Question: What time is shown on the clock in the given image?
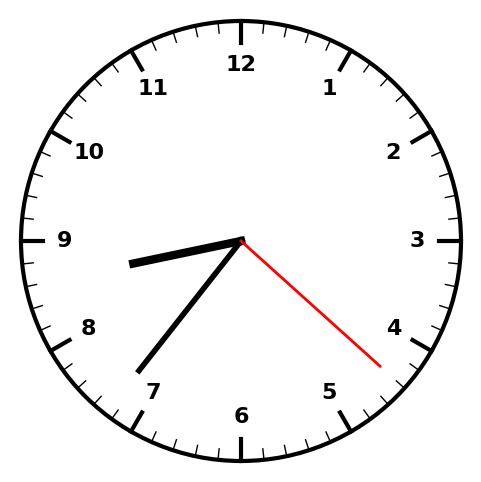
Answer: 08:36:22